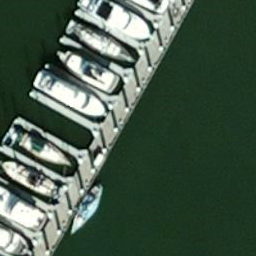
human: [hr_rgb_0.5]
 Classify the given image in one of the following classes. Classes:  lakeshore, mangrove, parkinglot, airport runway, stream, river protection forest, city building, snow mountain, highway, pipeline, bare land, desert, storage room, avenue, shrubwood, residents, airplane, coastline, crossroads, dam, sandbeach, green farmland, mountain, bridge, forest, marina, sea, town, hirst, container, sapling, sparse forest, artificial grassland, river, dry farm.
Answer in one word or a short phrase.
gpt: marina